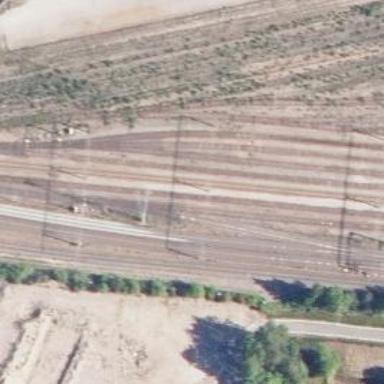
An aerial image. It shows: Railway signal.